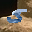
Label: 5